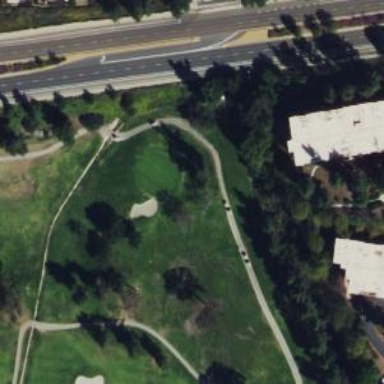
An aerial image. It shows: View of golf hole.